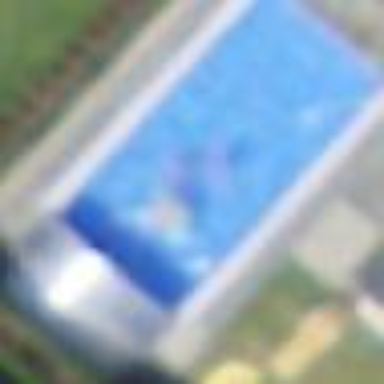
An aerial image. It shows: Outdoor swimming pool in leisure land area.